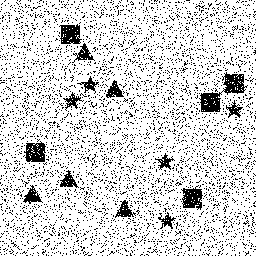
Squares: 5
Triangles: 5
Stars: 5
Total shapes: 15